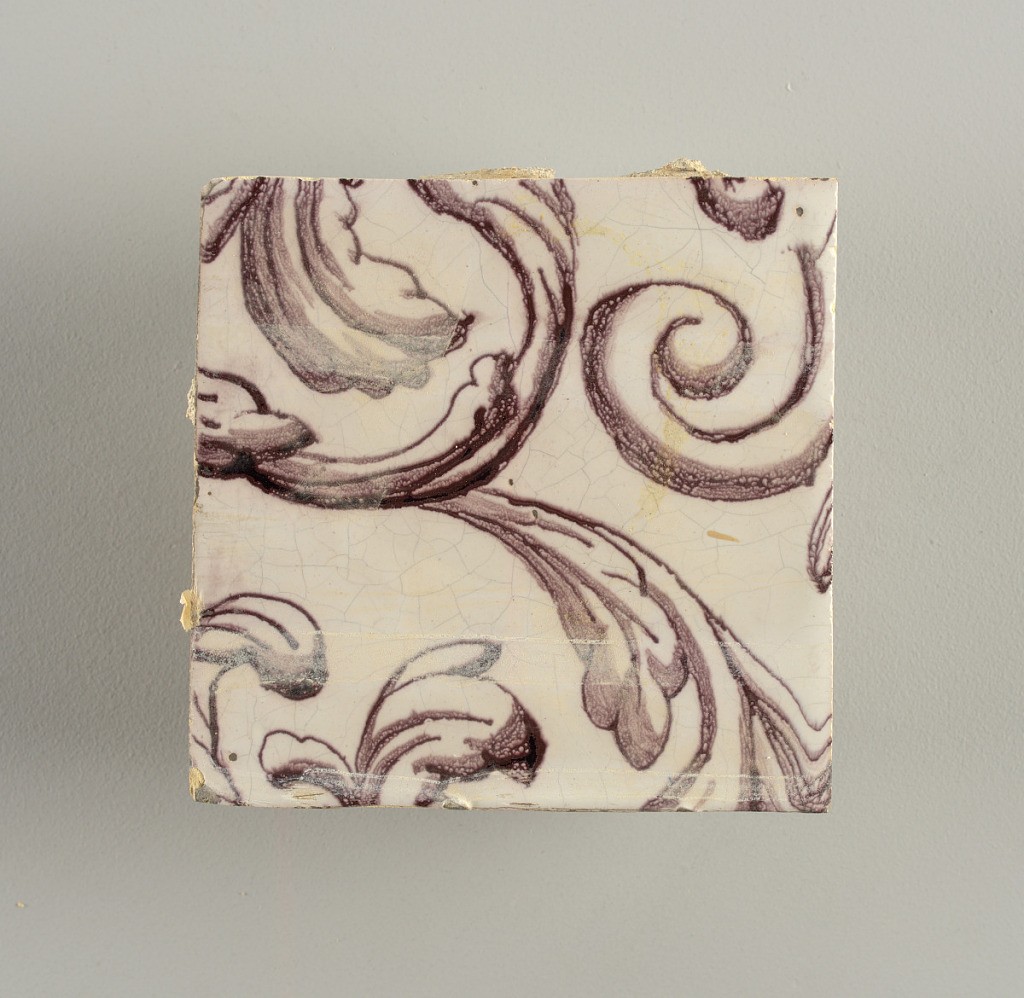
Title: Tile wall facing
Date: ca. 1725
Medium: Tin-glazed earthenware, underglaze
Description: Horizontal rectangle.  Thirty tiles wide and twenty-three tiles high with opening for fireplace eleven tiles wide and ten high.  Foliage arabesques disposed about three vertical axes from which are emphazised by urns at center and right, and at left by the figure of a standing woman carrying an infant on her arm and accompanied by two children.